Question: I know that by using the "timeout" command, I can wait for specified amount of time; but my question is that what if this would be an automatic operation that could be prevented by user? I mean suppose that I wanted to do the operation A but by using the "timeout" command I wait if user wants to cancel this operation or not; for example during this waiting process if user pressed the Enter key then batch script execute something else(not operation A);
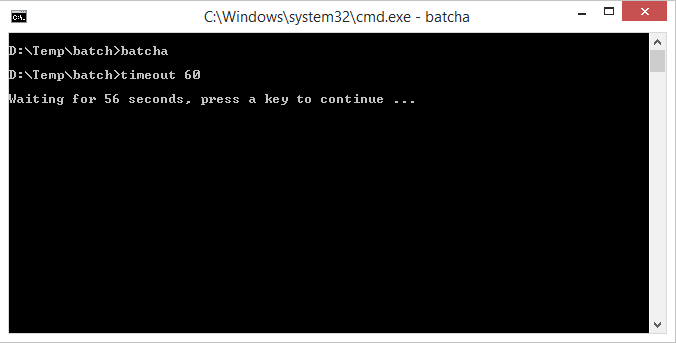
Answer: 'timeout' is just to induce a delay before an action, not to let the user choose something. I f you still want to use it, you need to ask the user to press Control-C to break before the timeout command, and catch the ERRORLEVEL after that.
Else 'choice' is your friend here:
'''
C:\Users\mm>CHOICE /T 10 /C yYcC /CS /D y /M "Press y to validate, c to Cancel. You have 10 sec delay [Default y]:"
Press y to validate, c to Cancel. You have 10 sec delay [Default y]: [y,Y,c,C]?y
'''
And you can test returned value with ERRORLEVEL. Here, I pressed nothing, so y get selected (default value via /D) and ERRORLEVEL is 1 (1st option). The countdown is not displayed though.
<URL>